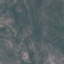
Land use / land cover: HerbaceousVegetation